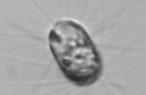
Label: Corethron_hystrix